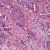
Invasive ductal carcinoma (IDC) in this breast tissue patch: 0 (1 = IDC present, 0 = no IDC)